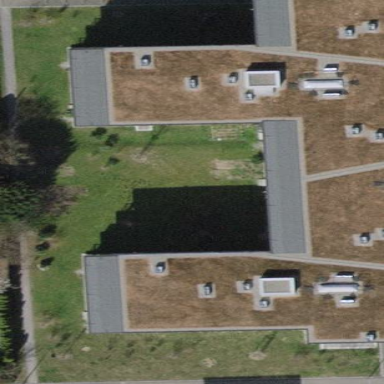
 designed for leisure activities on land."